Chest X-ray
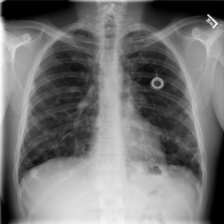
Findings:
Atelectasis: negative
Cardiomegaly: negative
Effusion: negative
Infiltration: negative
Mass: negative
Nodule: positive
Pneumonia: negative
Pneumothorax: negative
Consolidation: negative
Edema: negative
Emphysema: negative
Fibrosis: negative
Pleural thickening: negative
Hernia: negative